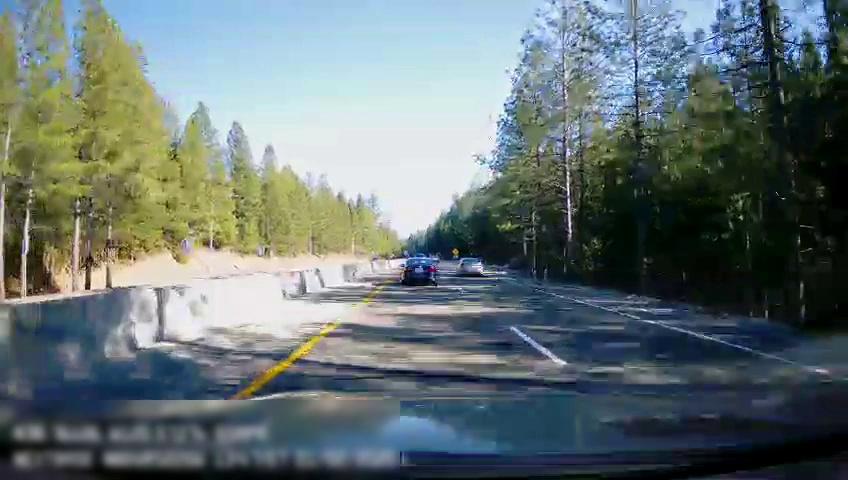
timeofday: Day
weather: Sunny
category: Drivable Space
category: Vehicles | Car
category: Vehicles | Car
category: Lanes | Alternate Lane
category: Lanes | Current Lane
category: Lanes | Current Lane